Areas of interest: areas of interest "Port and Dock"
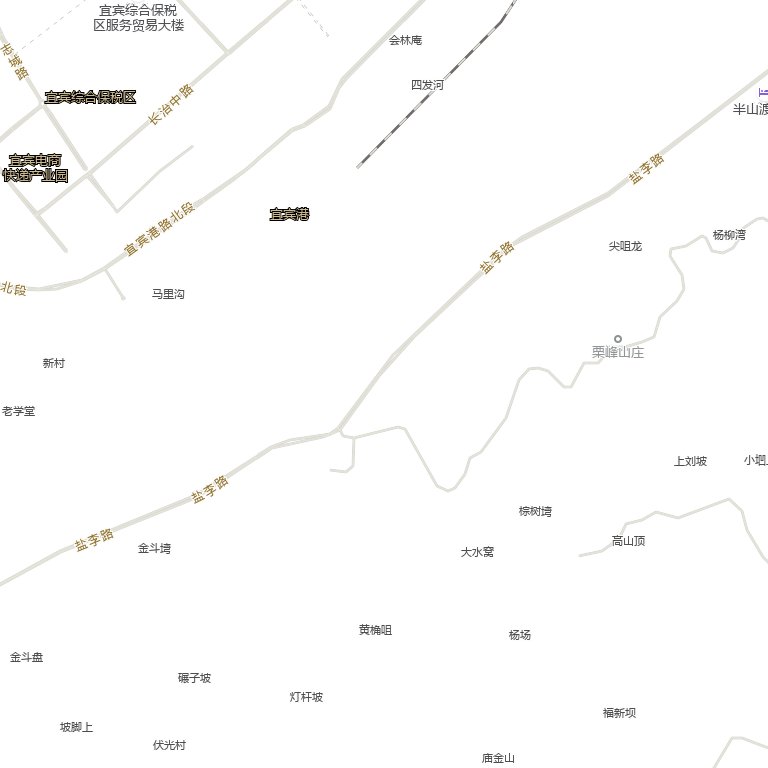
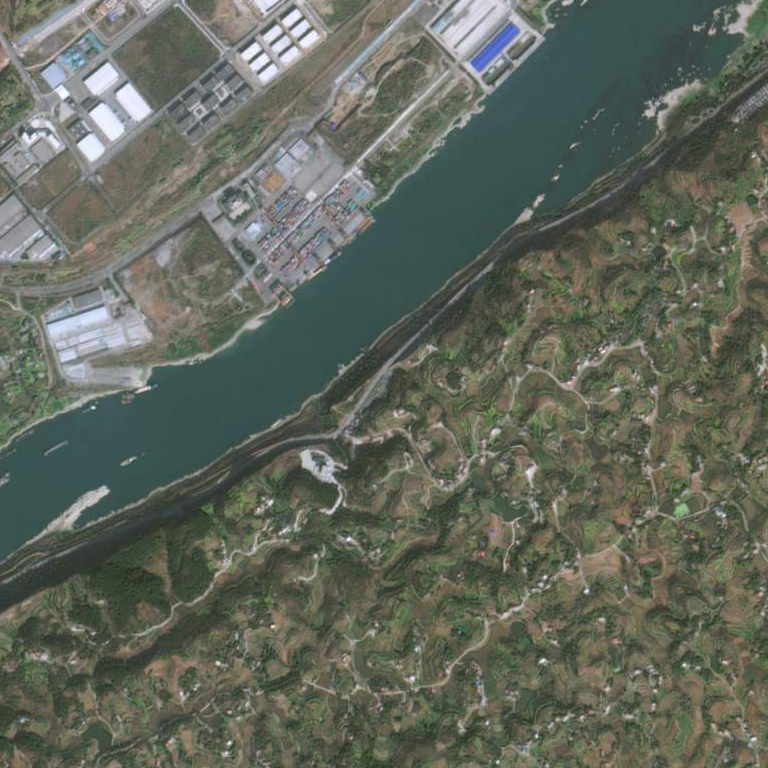